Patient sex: F
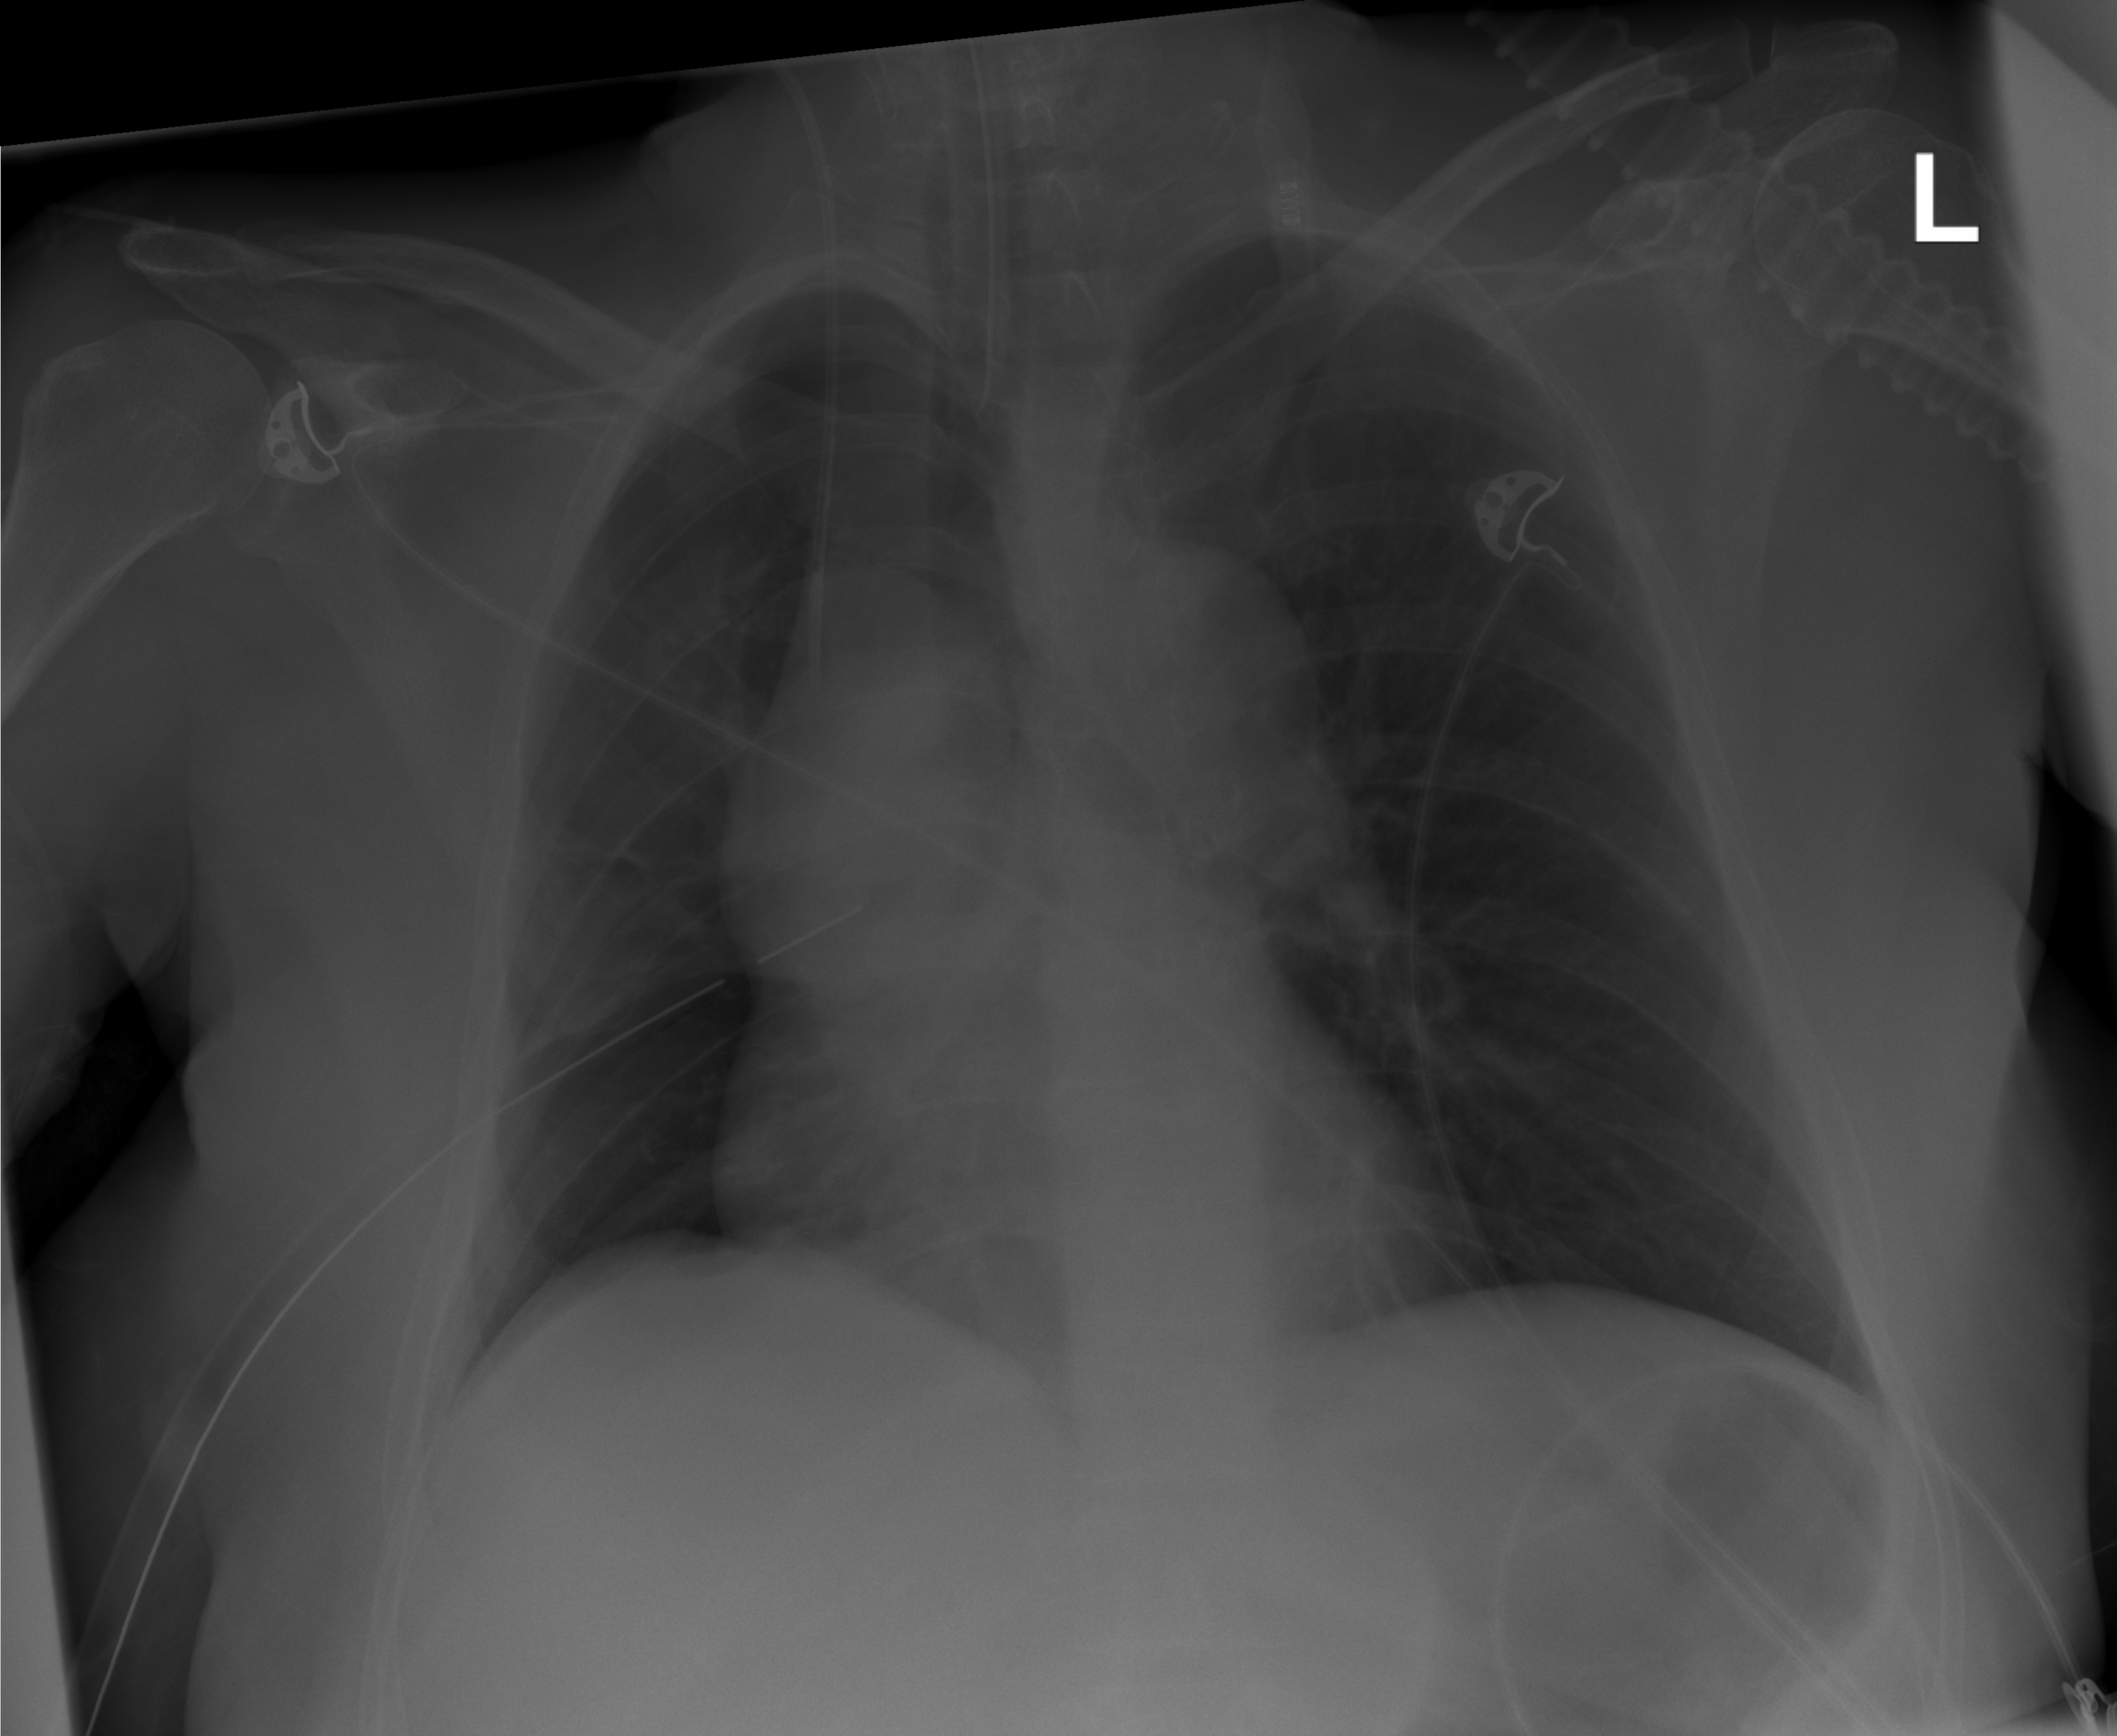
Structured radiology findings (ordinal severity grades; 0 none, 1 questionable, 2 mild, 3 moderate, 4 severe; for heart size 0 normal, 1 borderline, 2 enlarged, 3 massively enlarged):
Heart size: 0
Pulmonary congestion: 0
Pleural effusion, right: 0
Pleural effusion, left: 0
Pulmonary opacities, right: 1
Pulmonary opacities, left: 0
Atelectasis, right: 2
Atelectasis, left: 0